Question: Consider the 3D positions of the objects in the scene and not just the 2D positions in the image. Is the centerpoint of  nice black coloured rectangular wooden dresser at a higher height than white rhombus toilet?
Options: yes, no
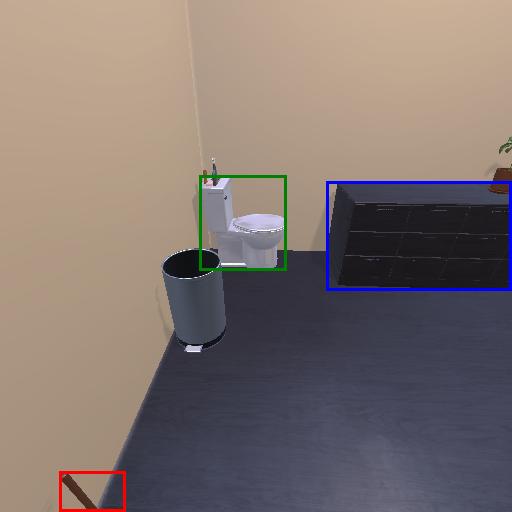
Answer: yes